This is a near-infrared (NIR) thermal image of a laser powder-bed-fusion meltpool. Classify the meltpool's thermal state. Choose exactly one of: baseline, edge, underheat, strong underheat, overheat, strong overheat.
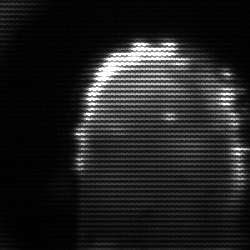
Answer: baseline